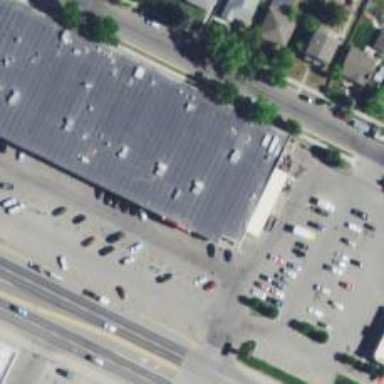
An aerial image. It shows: Supermarket.